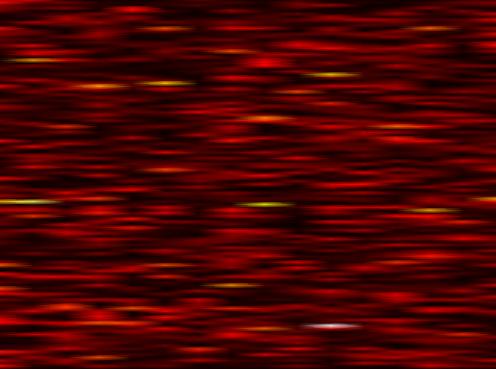
Label: FOFDM